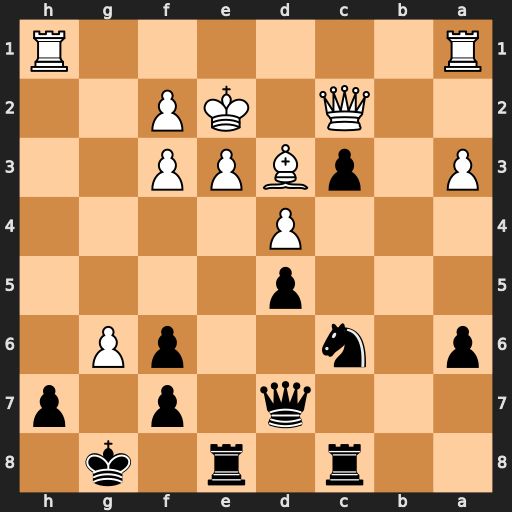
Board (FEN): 2r1r1k1/3q1p1p/p1n2pP1/3p4/3P4/P1pBPP2/2Q1KP2/R6R
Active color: b
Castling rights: -
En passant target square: -
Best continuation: Nxd4+ Kf1 Nxc2